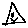
Label: triangle